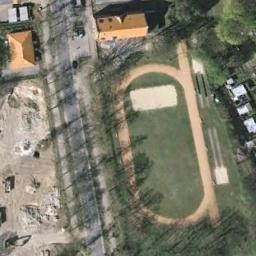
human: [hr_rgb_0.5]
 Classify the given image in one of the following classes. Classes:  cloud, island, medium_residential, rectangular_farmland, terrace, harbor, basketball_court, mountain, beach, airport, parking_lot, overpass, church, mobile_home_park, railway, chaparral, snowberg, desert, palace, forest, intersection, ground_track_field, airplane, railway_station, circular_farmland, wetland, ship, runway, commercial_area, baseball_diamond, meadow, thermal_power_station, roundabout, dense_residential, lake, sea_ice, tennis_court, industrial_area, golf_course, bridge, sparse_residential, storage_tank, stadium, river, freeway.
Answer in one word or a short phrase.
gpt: ground_track_field